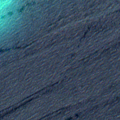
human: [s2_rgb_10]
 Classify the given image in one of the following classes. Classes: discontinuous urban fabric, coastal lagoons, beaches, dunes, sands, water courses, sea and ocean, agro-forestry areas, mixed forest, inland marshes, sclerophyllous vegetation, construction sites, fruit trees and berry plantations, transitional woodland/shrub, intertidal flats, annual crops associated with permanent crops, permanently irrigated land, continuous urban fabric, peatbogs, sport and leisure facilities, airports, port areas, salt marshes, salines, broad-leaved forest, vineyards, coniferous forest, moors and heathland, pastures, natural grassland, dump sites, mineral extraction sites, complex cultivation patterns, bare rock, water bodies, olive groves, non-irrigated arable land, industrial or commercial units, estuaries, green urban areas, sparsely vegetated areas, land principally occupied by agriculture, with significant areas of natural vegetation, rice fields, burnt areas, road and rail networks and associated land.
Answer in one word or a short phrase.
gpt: sea and ocean